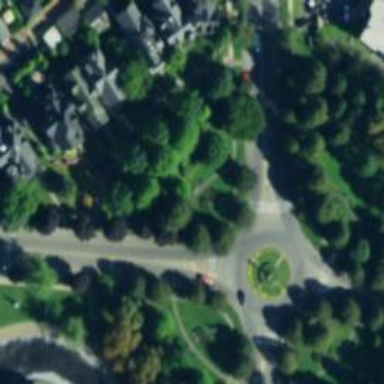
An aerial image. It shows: Tertiary road leading to roundabout junction.